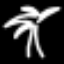
Label: palm tree